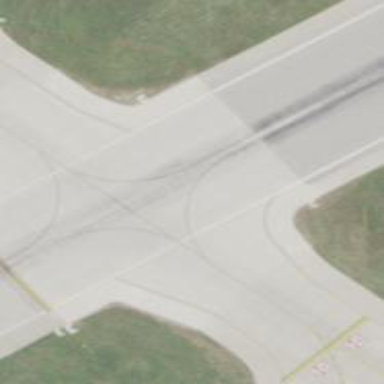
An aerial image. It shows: View of taxiway at the airport.